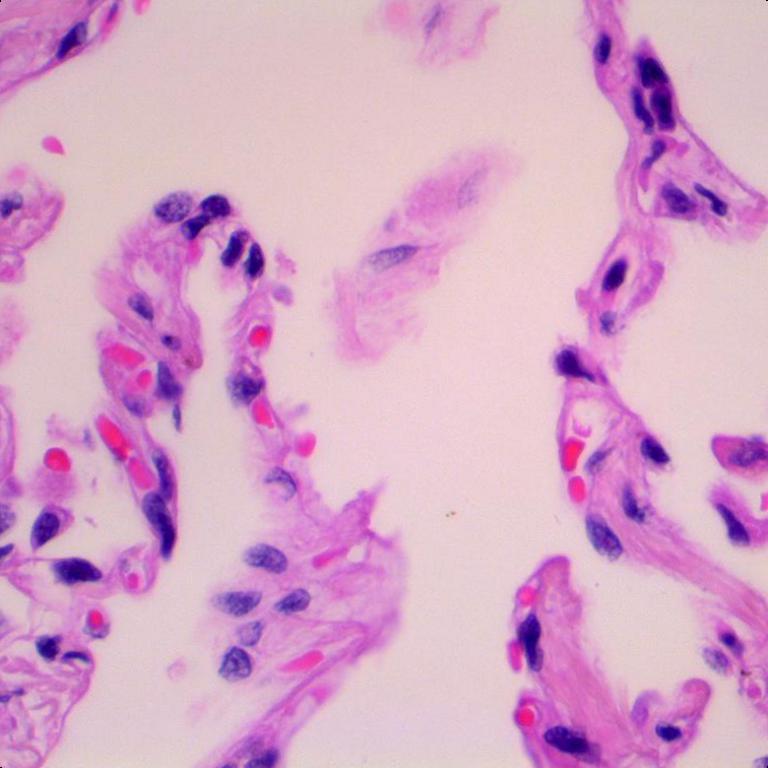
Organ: lung
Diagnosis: benign